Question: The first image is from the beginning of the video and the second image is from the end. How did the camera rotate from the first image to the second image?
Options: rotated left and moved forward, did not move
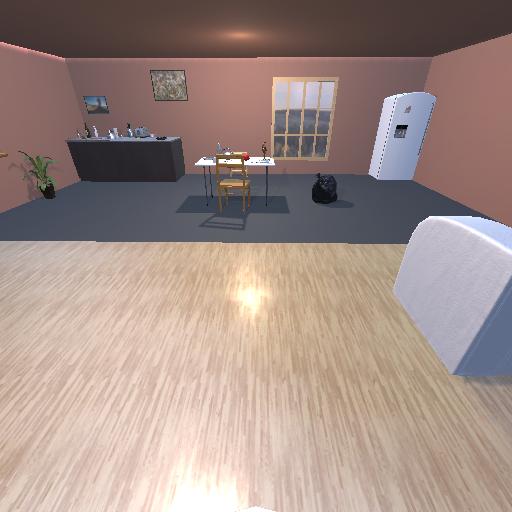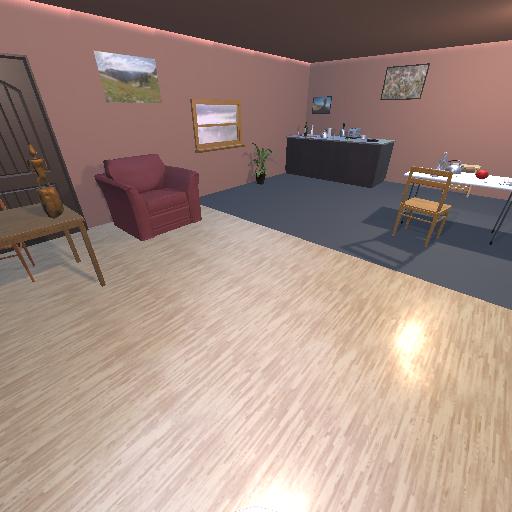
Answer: rotated left and moved forward